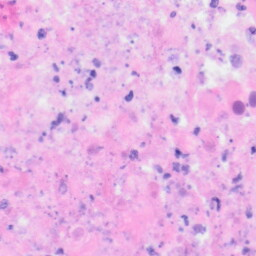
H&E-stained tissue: Kidney